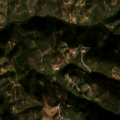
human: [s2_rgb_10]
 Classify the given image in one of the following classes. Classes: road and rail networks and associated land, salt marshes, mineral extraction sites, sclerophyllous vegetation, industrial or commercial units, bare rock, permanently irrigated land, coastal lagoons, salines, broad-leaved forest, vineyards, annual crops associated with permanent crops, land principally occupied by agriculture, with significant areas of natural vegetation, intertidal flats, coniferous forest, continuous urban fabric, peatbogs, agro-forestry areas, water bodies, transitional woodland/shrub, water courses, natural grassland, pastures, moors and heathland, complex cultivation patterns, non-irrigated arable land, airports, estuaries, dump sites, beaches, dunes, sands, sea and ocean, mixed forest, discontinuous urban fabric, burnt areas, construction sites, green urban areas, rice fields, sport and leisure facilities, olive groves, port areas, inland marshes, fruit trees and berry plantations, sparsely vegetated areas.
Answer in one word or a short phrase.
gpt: broad-leaved forest, sclerophyllous vegetation, transitional woodland/shrub